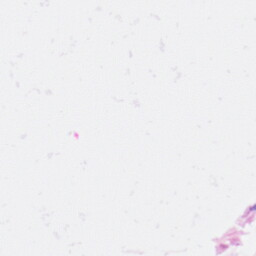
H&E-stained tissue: Heart